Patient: sex F, age 56
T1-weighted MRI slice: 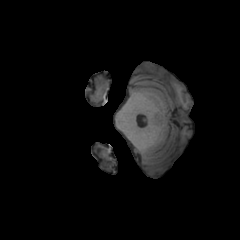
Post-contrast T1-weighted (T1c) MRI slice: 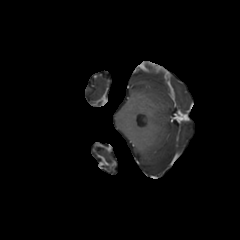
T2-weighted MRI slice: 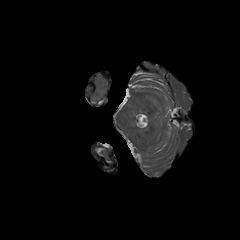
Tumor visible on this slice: no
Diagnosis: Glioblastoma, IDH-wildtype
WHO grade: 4